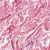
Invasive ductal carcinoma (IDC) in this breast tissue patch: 0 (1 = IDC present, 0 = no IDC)